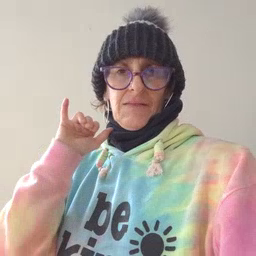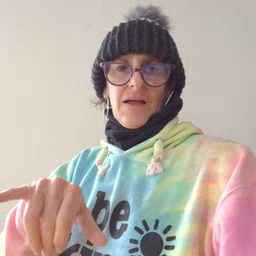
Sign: that